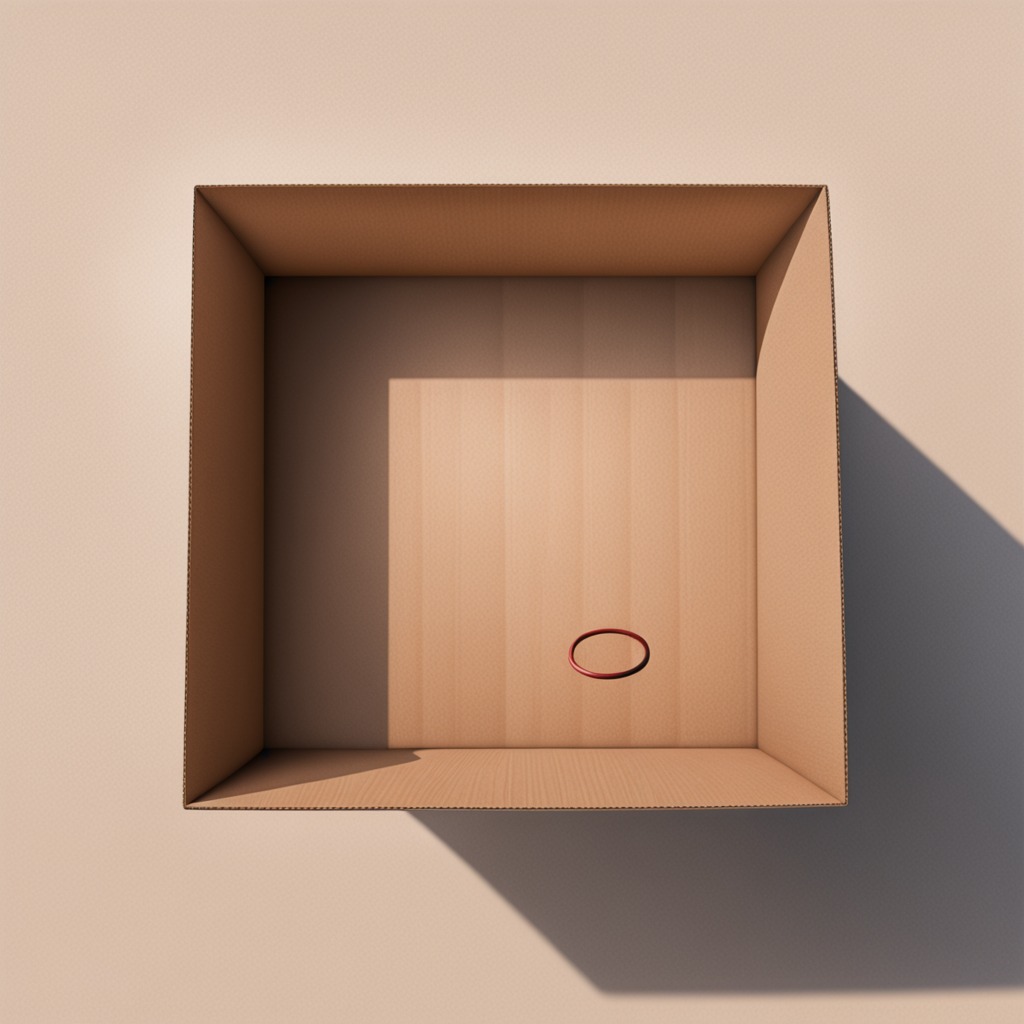
A rubber O-ring is lying on the cardboard box surface.